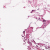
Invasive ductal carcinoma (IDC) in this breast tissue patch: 0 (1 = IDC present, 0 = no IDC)